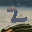
Label: 2